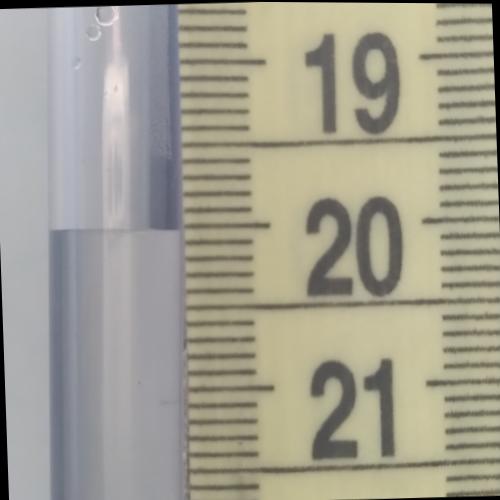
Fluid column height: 20.0 cm